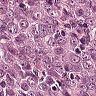
Metastatic tissue present: yes